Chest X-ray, AP view. Patient: 50 years old, sex M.
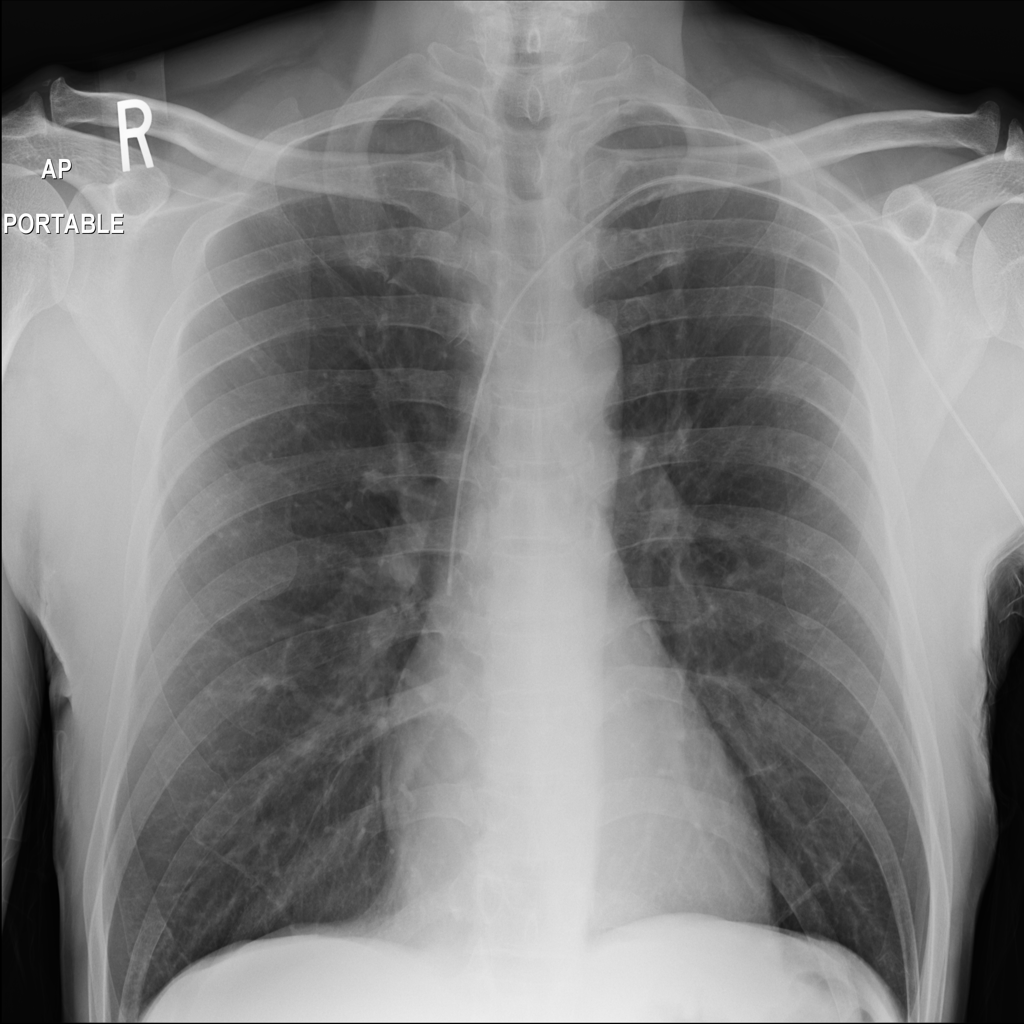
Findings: No Finding